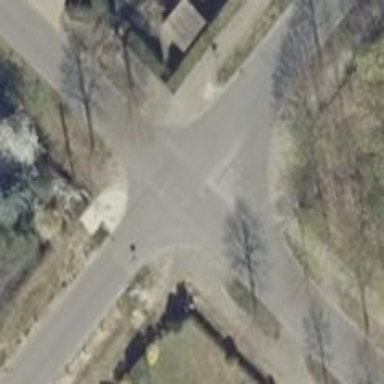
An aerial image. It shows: Unmarked crossing on the road.